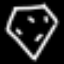
Label: diamond